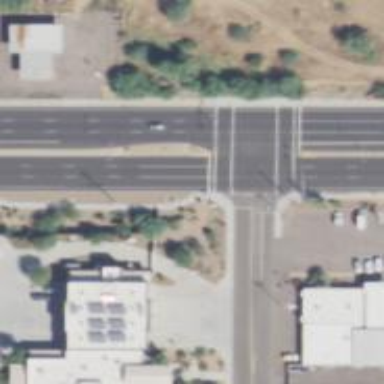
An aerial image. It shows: Solid stop line on the road.